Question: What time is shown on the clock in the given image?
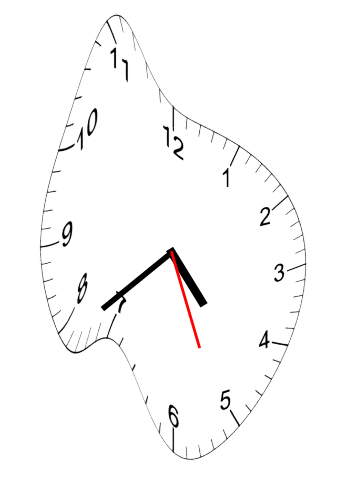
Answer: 04:38:26